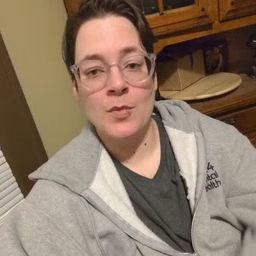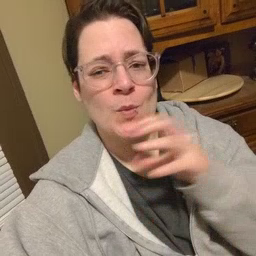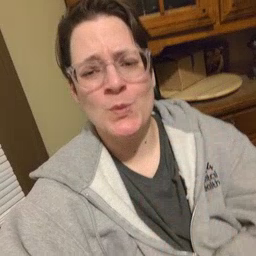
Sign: old